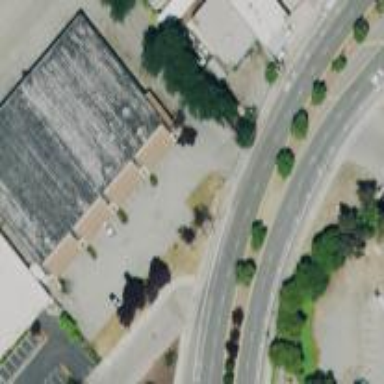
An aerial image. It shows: Commercial building.